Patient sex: M
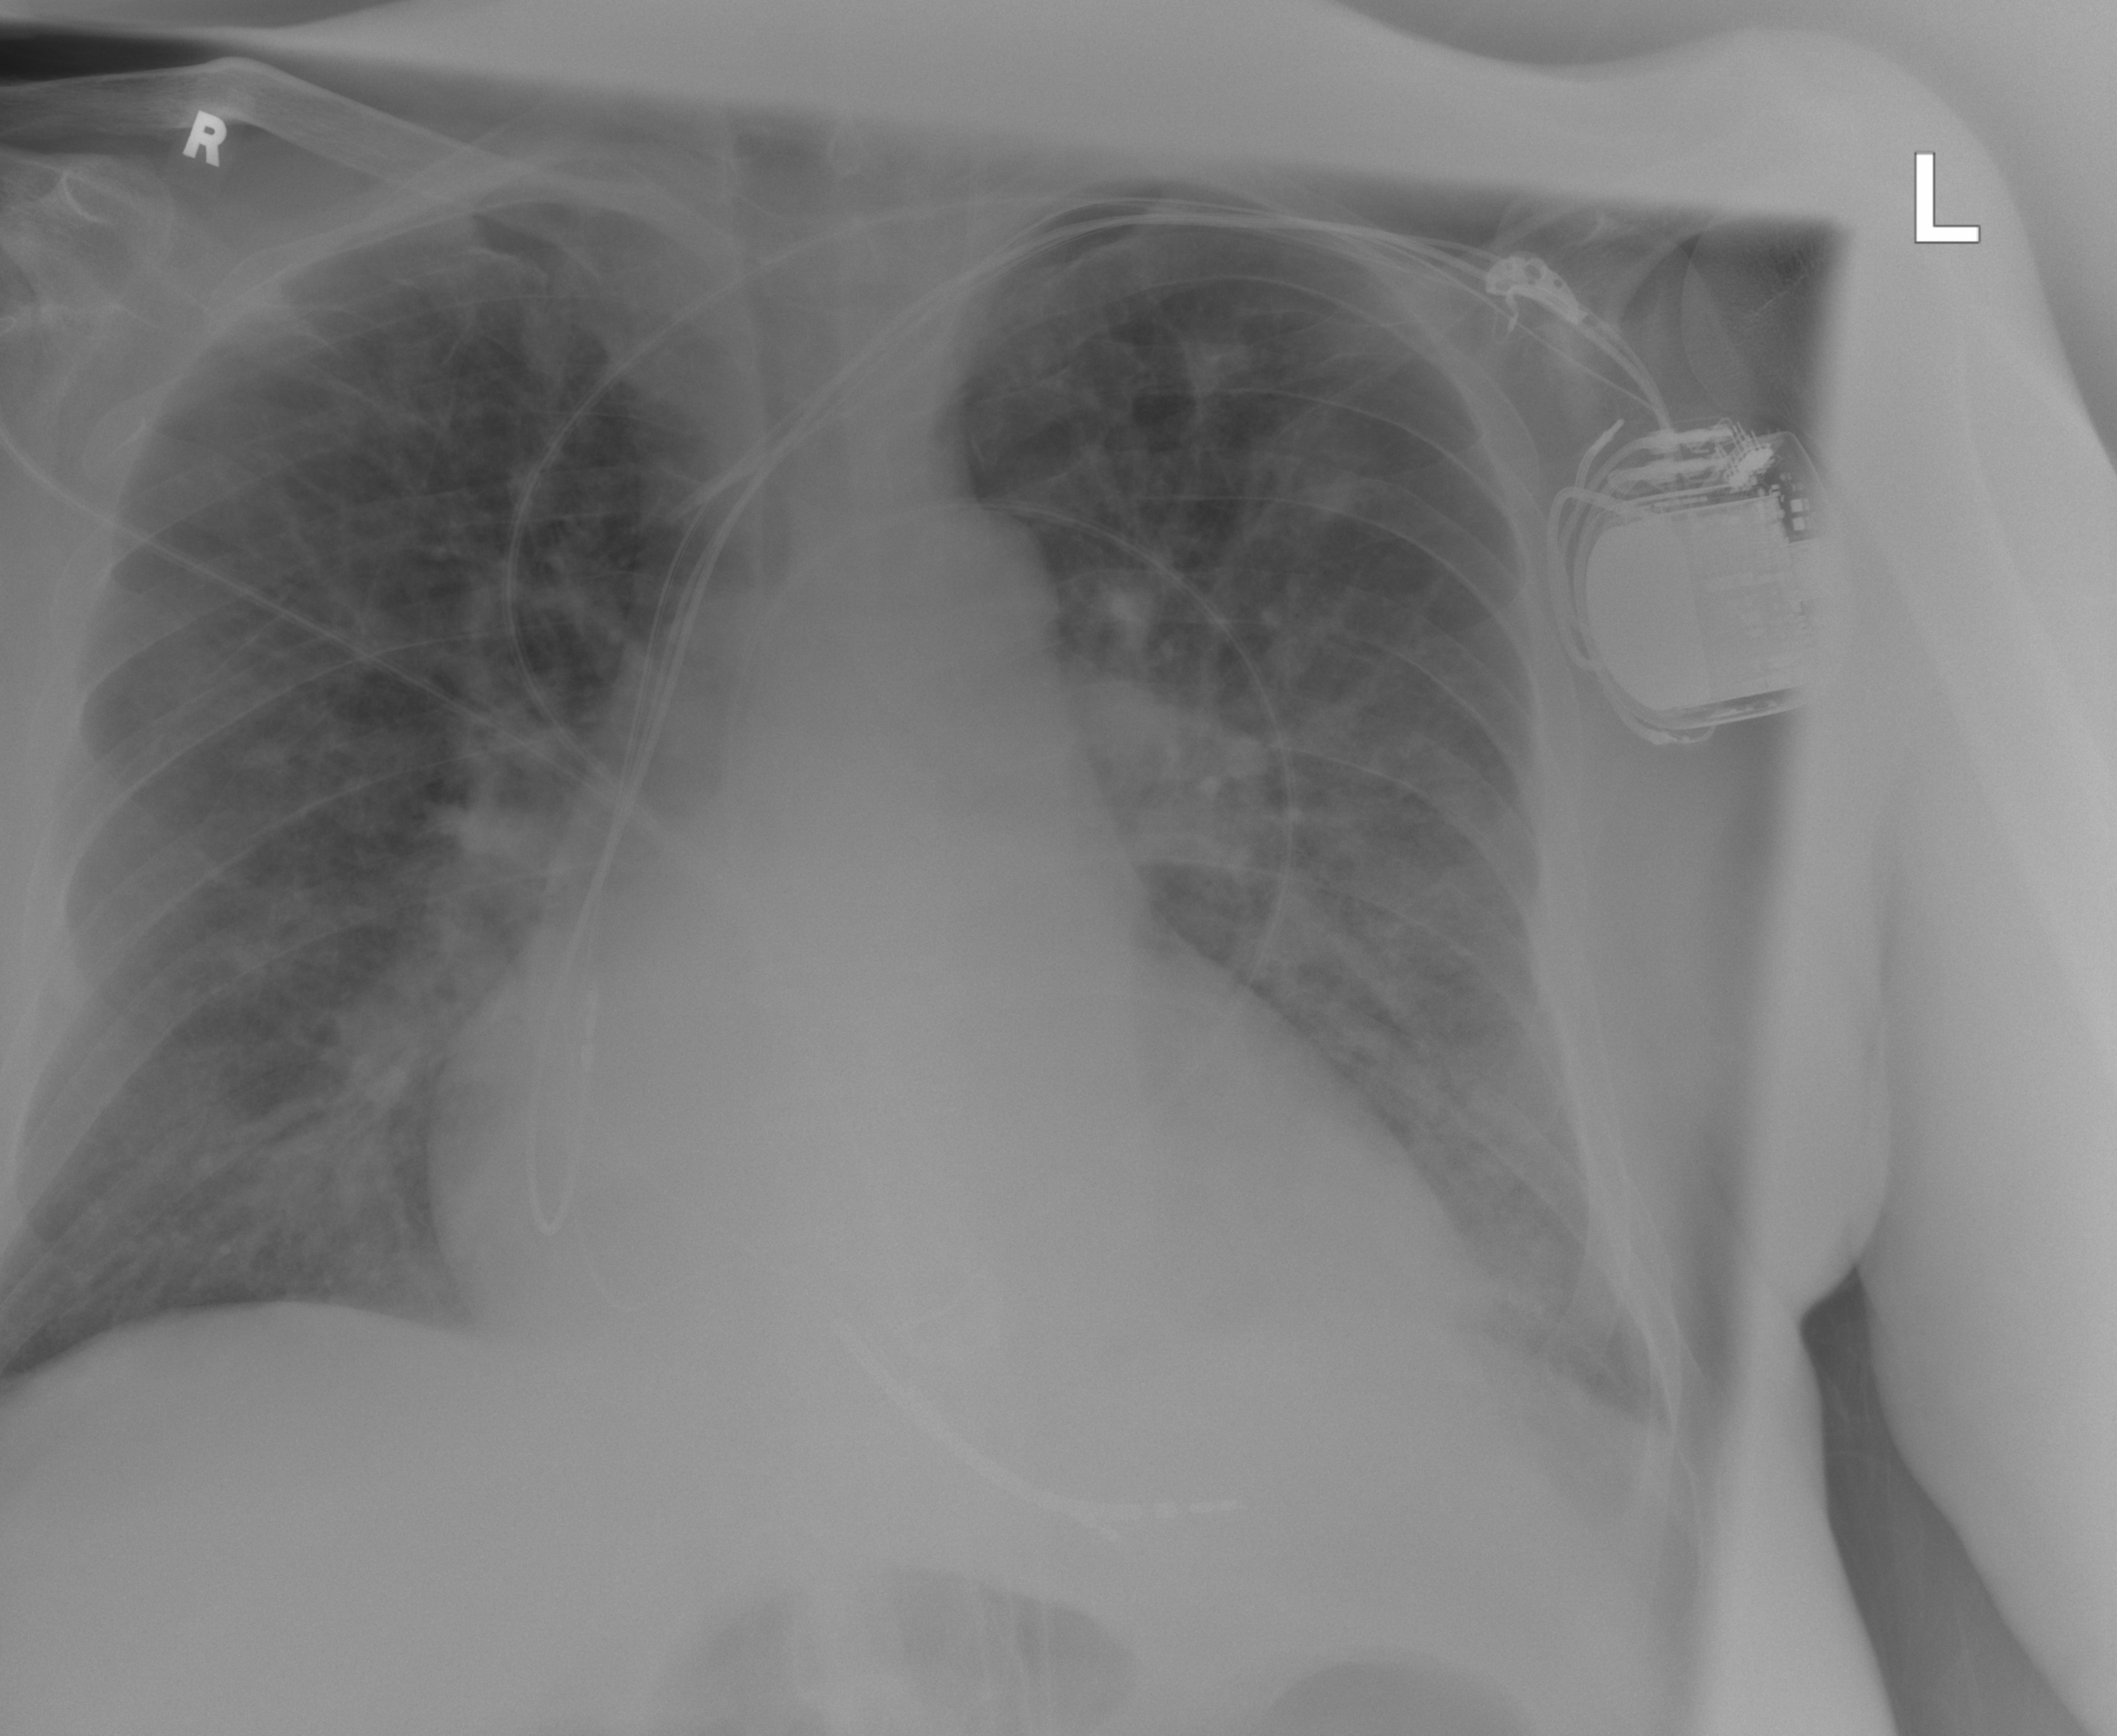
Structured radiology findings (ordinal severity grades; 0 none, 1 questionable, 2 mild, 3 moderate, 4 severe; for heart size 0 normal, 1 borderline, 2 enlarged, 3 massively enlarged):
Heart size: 3
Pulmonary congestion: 2
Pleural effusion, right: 0
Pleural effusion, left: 1
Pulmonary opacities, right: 2
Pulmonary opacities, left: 2
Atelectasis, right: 2
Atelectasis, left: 2